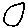
Label: circle